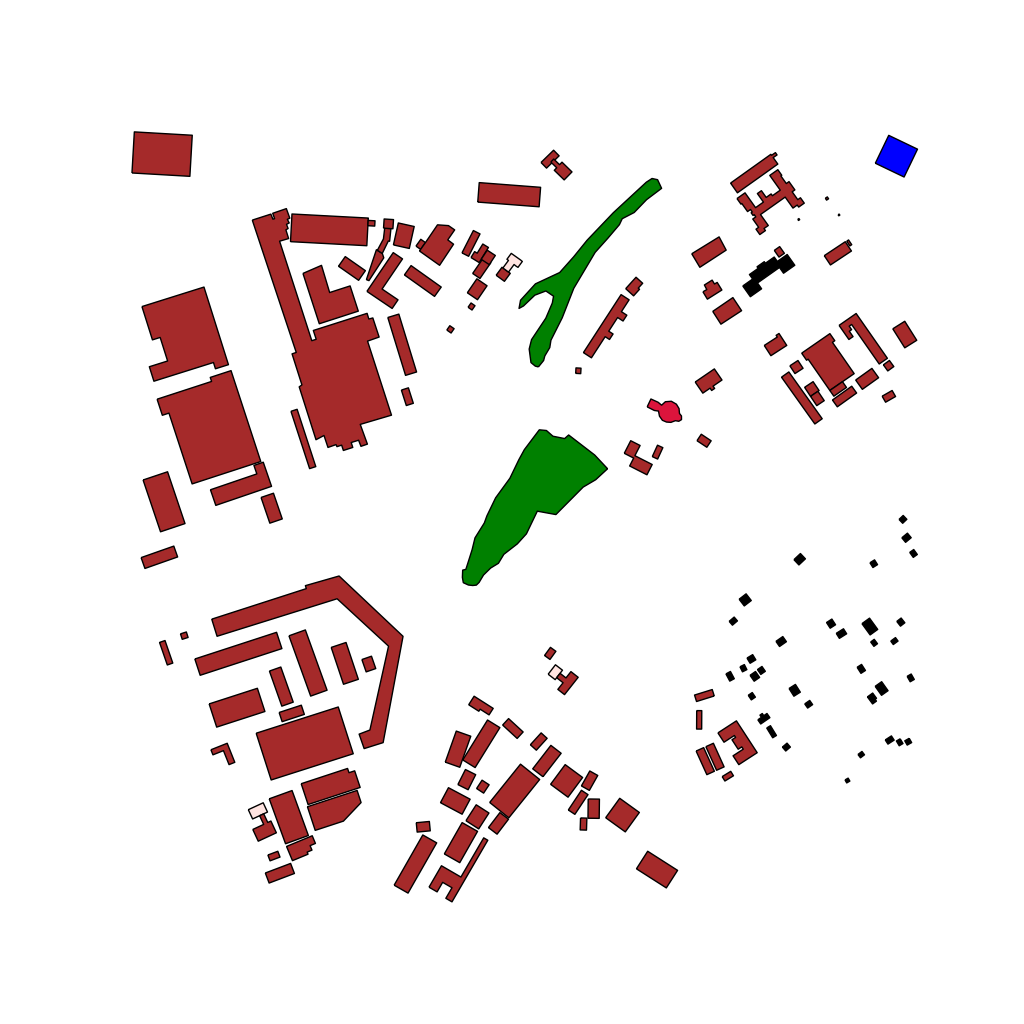
Tags: overhead vector_map, business, industrial, recreation, residential, modern, soviet, individual_rise, low_rise, medium_rise, density_1, Building, Church, Facility, Gas, Park, Sportpl, 1.0 km²